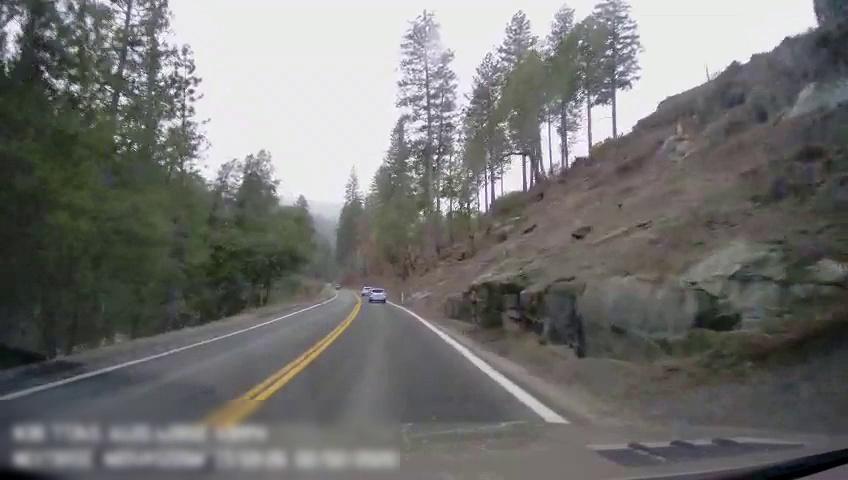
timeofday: Day
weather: Cloudy
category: Drivable Space
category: Vehicles | SUV
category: Vehicles | SUV
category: Lanes | Alternate Lane
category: Lanes | Current Lane
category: Lanes | Opposite Lane
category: Lanes | Opposite Lane